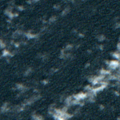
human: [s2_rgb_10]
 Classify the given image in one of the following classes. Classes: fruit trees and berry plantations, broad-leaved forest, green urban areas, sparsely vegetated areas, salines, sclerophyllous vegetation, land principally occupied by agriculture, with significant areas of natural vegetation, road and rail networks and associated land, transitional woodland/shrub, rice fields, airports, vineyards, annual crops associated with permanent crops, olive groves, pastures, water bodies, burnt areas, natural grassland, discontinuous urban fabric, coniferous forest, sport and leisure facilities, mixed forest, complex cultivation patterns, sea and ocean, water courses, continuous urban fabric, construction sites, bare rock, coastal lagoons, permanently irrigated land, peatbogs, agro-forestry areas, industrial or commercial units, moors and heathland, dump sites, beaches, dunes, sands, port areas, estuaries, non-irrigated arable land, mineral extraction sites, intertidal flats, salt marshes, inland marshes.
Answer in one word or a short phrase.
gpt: sea and ocean